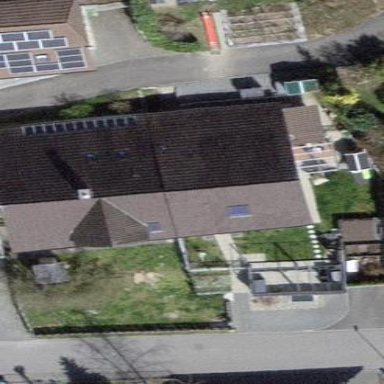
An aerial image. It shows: Simple house.